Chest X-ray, PA view. Patient: 44 years old, sex F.
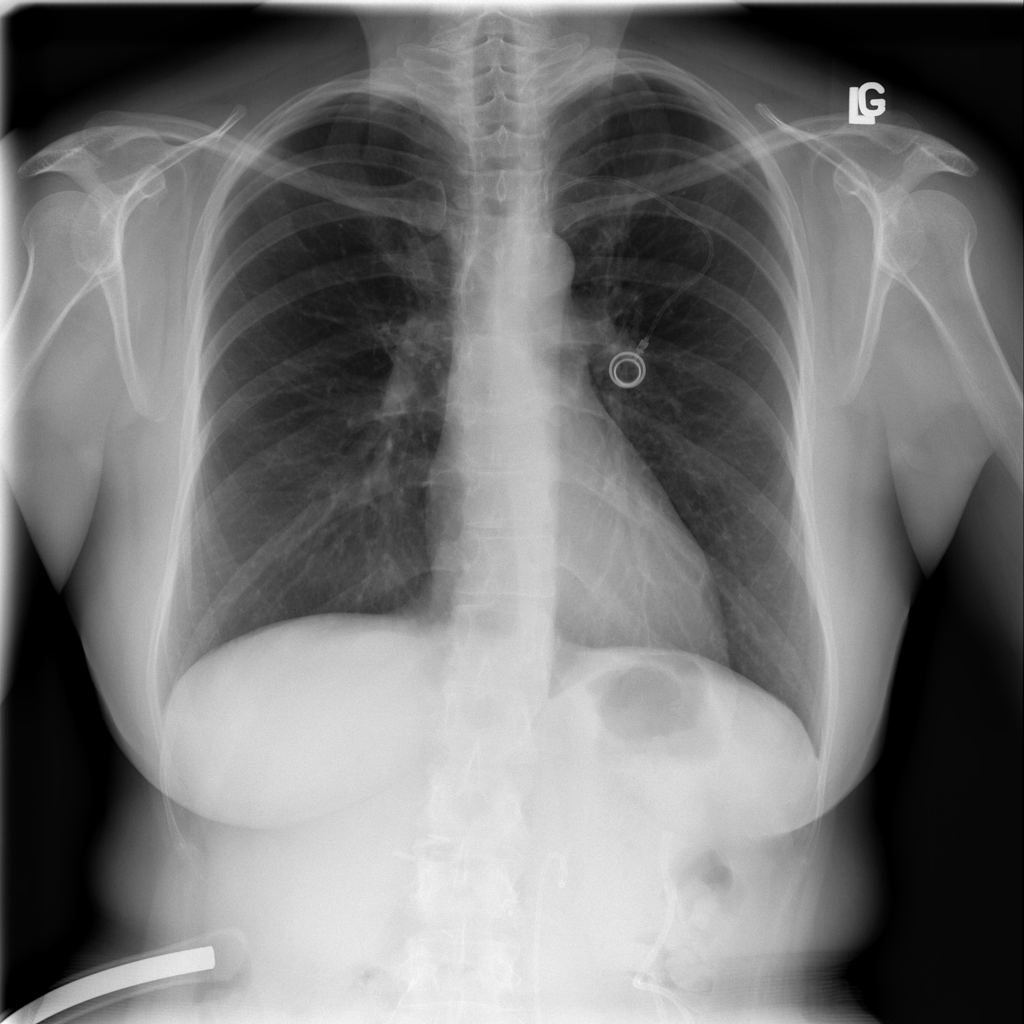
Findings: No Finding